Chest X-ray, AP view. Patient: 17 years old, sex M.
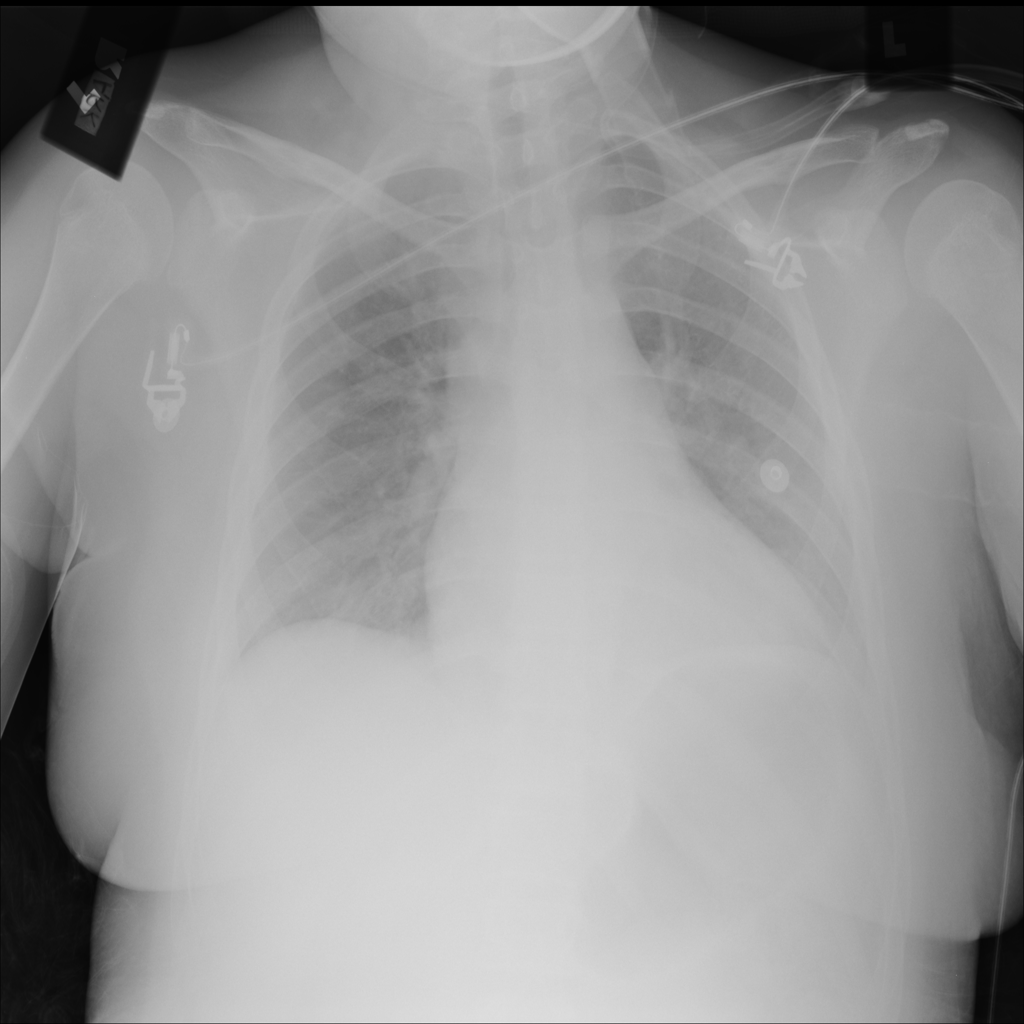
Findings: No Finding